Question: I am currently using two apis tmdb and omdb
The tmdb search runs and returns all titles for a given search i then want to run a second search using one of those titles by clicking the more info button beside it.
That search is using omdb but it is not running when i click the button nothing happens
I have also include my code so u can run it yourselfs to better understand and hopefully help me with my problem
here is a screenshot of the search so far so it is easyier to understand what i mean

code below
'''
<html>
<head>
<title>Sample Seach</title>
<script src="https://ajax.googleapis.com/ajax/libs/jquery/1.5.1/jquery.min.js"></script>
<script type="text/javascript">
$(document).ready(function() {
var url = 'http://api.themoviedb.org/3/',
mode = 'search/movie',
input,
movieName,
key = '?api_key=API KEY';
$('#search').click(function() {
var input = $('#movie').val(),
movieName = encodeURI(input);
$.ajax({
url: url + mode + key + '&query='+movieName ,
dataType: 'jsonp',
success: function(data) {
var table = '<table>';
$.each( data.results, function( key, value ) {
table += '<tr><td class="results-img"><img src="http://image.tmdb.org/t/p/w500' + value.poster_path +'" alt="" width="150" height="200"></td><td class="results-title">' + value.original_title + '</td><td class="results-date">' + value.release_date +
'</td><td class="results-search-btn"><button class="search-btn" id="MoreInfo">Few More Info</button></td></tr>';
});
$('#searchresult').html(table);
}
});
});
});
</script>
<script text="text/javascript">
// When the more button is click this runs a search using the title of the movie it is next to
$('.search-btn').live('click', '.search-btn', function() {
getImdbInfo( $(this).closest('td').prev('.results-title').text() );
});
//The function below takes the entered title and searchs imdb for a match then it displays as followed
function getImdbInfo(Title) {
var url = "http://www.omdbapi.com/?t=" + Title;
$.ajax({
url: url,
cache: false,
dataType: "jsonp",
success: function(data) {
var str = "";
str += "<h2>Title :" +data.Title+ "</h2>";
str += "<p>Plot :" +data.Plot+ "</p>";
$("#chosenresult").html(str);
},
error: function (request, status, error) { alert(status + ", " + error); }
});
}
</script>
</head>
<body>
<center>
<h1>Movie Search</h1>
<input id="movie" type="text" /><button id="search">Search</button>
</center>
<div id="chosenresult"></div>
<div id="searchresult"></div>
</body>
</html>
'''
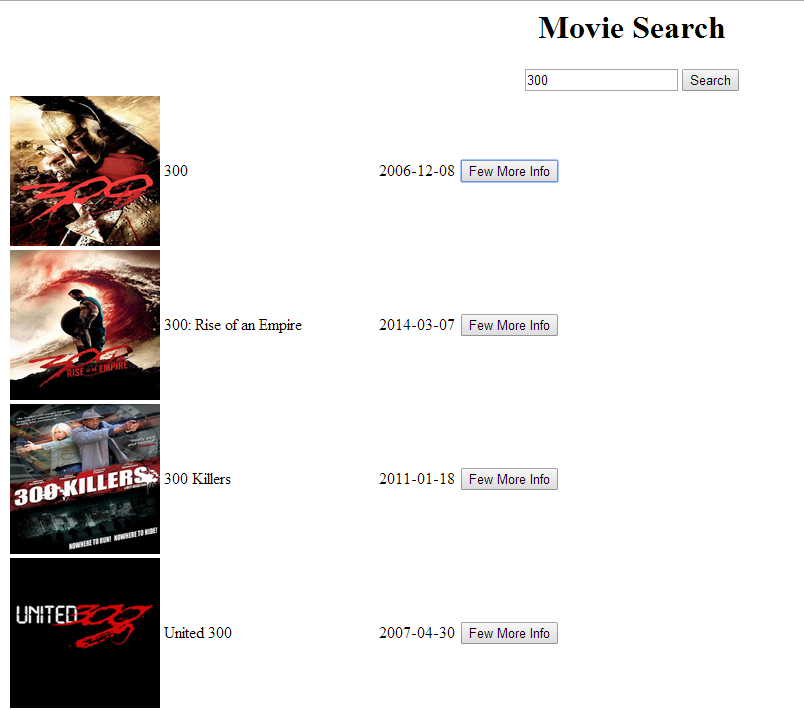
Answer: I believe in jQuery 1.5.x you don't have '.on()' since that was only available in jQuery 1.7 according to the <URL>'. If jQuery version is not an issue try jQuery 1.10 by simply changing the version in the CDN path you use.
Further more, a delegate function relies on binding the event to the parent node.
Since 'document' is not a real node try using 'document.body'
In your example:
'''
$(document.body).on('click', 'search-btn', function(){});
'''
Or in jQuery 1.5 it's a little reversed:
'''
$(document.body).delegate('search-btn', 'click', function(){});
'''
For your title issue try using this:
'''
$(this).closest('tr').find('.results-title').text();
'''